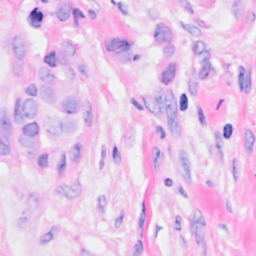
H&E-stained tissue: Breast